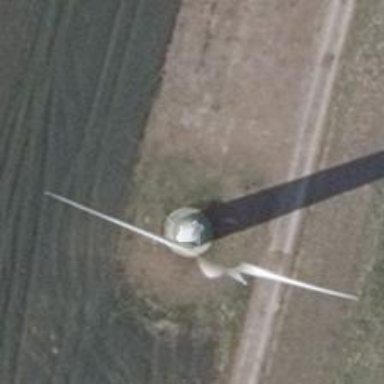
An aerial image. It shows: Wind-powered generator.